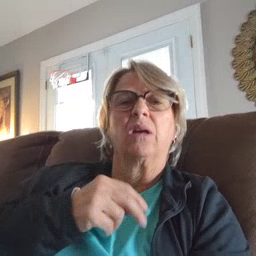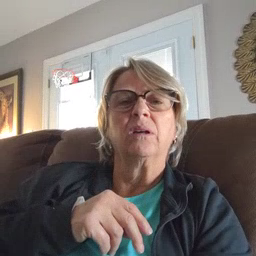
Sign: stuck